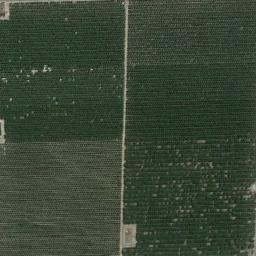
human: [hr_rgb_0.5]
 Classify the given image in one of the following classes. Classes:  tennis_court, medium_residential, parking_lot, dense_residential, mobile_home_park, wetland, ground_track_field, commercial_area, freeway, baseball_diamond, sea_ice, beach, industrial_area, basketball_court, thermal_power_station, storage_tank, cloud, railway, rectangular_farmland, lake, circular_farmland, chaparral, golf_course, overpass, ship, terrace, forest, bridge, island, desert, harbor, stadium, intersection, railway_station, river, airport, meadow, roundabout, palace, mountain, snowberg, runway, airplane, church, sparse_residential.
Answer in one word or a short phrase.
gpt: rectangular_farmland